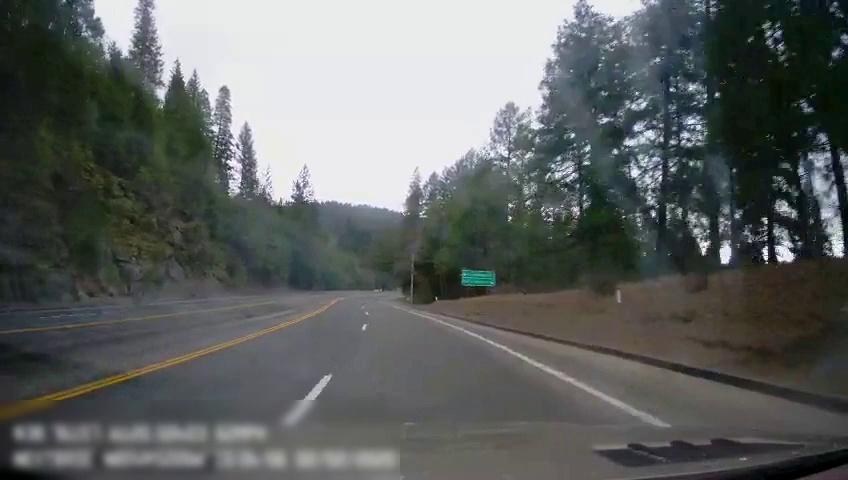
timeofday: Day
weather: Cloudy
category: Drivable Space
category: Lanes | Alternate Lane
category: Lanes | Alternate Lane
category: Lanes | Current Lane
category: Lanes | Current Lane
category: Lanes | Alternate Lane
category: Traffic | Signs